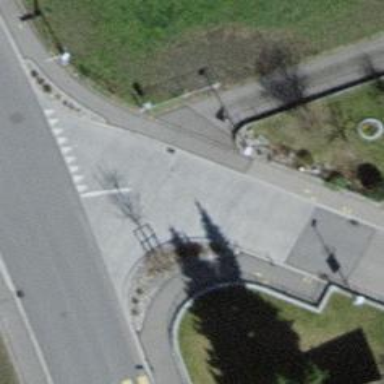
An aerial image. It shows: Bus stop with platform for public transport.